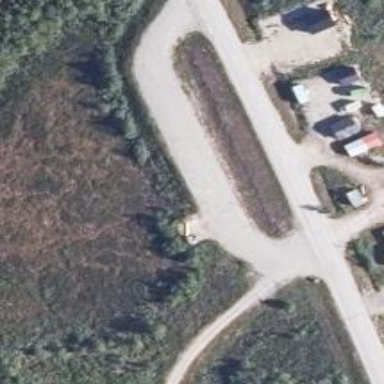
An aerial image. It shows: Rest area along the road.